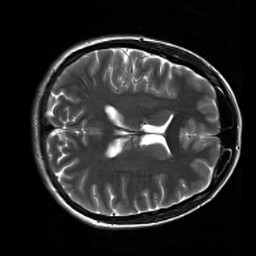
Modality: T2w
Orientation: axial
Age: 28
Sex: female
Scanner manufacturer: siemens
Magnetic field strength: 3 T
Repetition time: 7 s
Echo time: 0.09 s